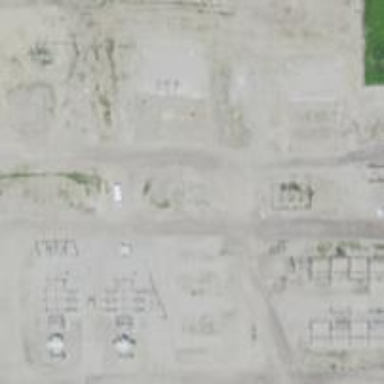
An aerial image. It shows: Power pole.